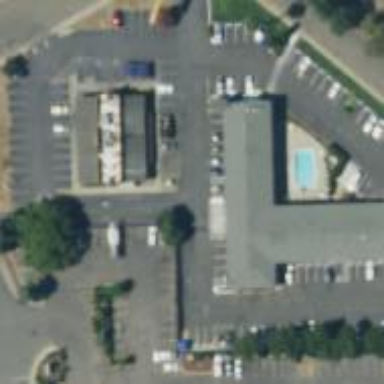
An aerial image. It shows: Building that is motel.